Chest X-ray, PA view. Patient: 16 years old, sex F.
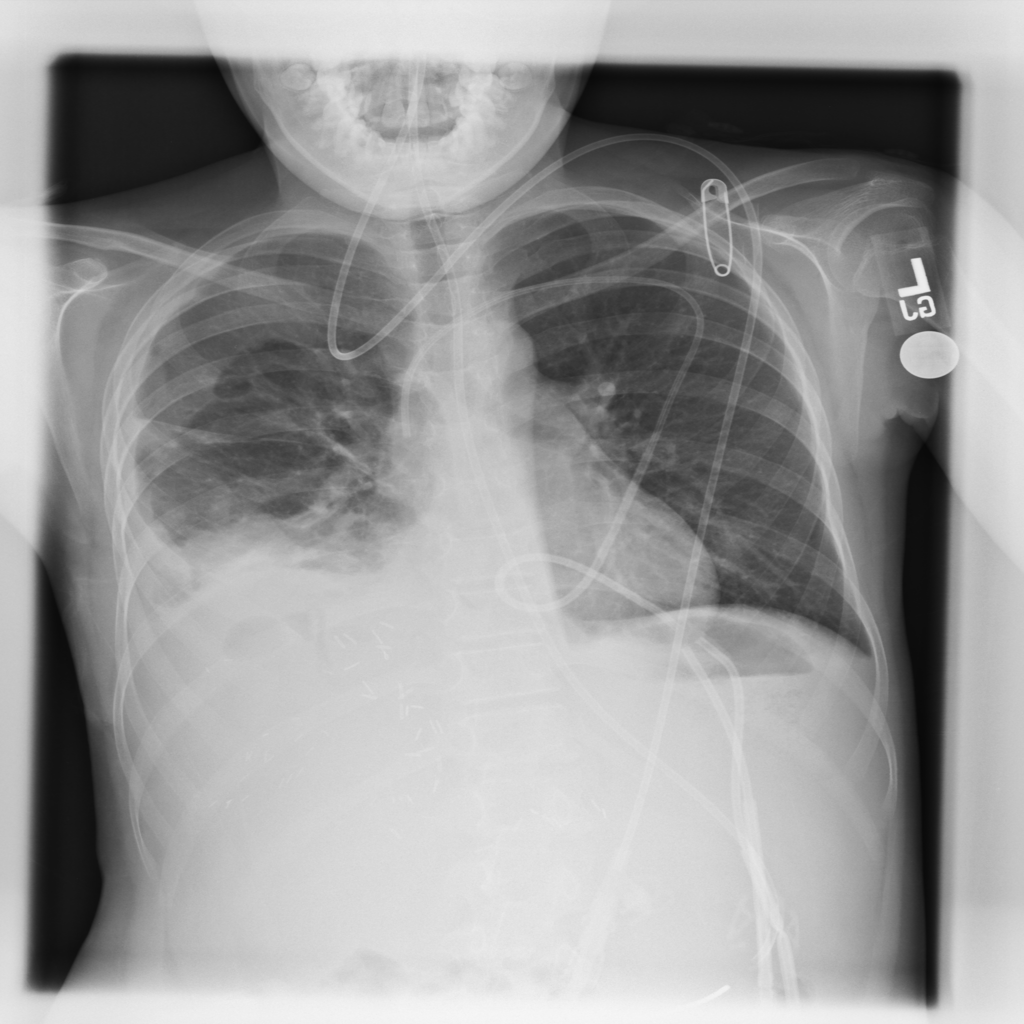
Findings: Atelectasis, Effusion, Pleural_Thickening